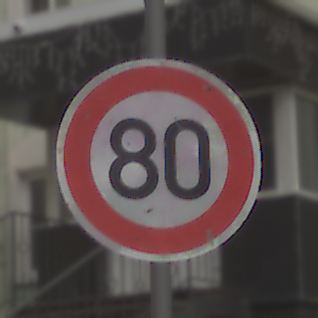
Verkehrszeichen: Geschwindigkeit80
Umgebung: Outdoor, Urban
Tageszeit: MorningAfternoon
Wetter: Overcast
Licht: Natural
Jahreszeit: NotSpecified
Kontrast: LowContrast